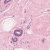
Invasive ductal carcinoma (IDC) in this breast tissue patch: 0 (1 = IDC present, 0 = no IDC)